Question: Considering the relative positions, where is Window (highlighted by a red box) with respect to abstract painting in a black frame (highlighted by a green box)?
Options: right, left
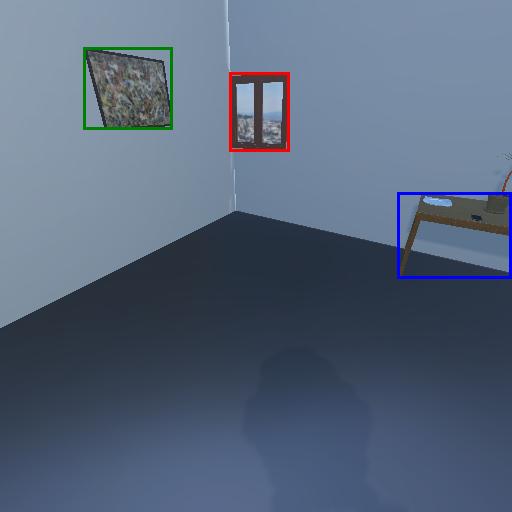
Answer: right